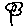
Label: flower